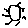
Label: sun